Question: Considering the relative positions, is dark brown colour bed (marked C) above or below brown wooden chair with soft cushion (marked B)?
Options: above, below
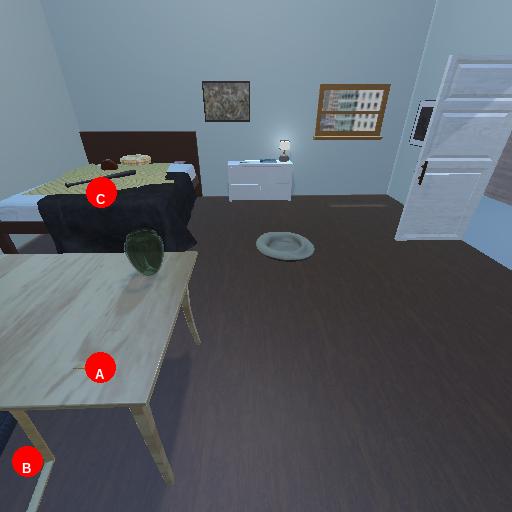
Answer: above